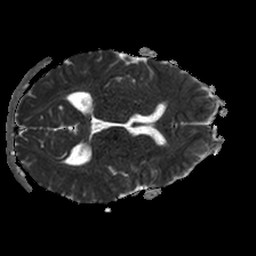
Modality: ADC
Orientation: axial
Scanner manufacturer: philips
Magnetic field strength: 1.5 T
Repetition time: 3.406 s
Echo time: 0.06922 s